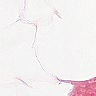
Metastatic tissue present: no